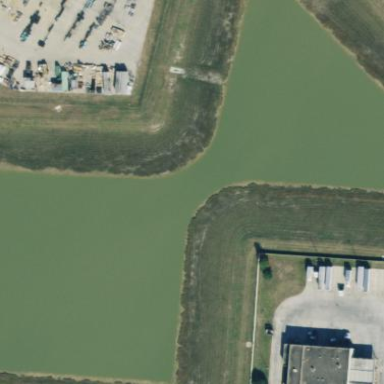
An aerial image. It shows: Retention basin containing natural water.